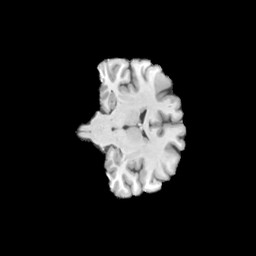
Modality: T1w
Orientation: coronal